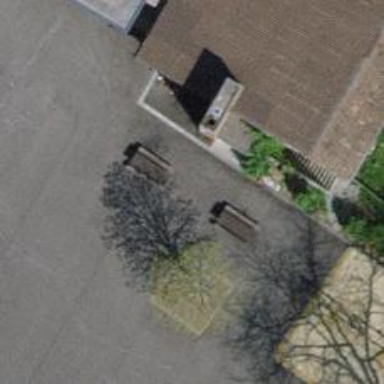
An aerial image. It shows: Picnic table located in leisure land area.